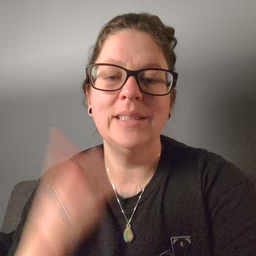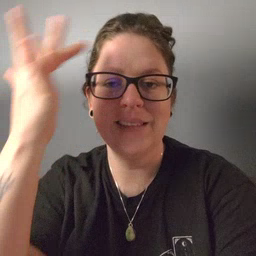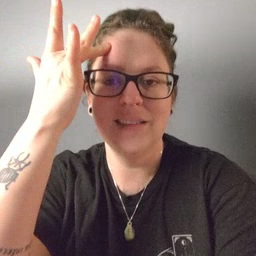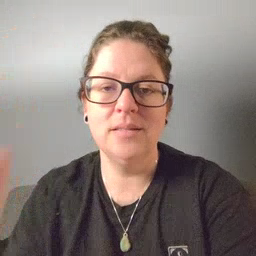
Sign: sick